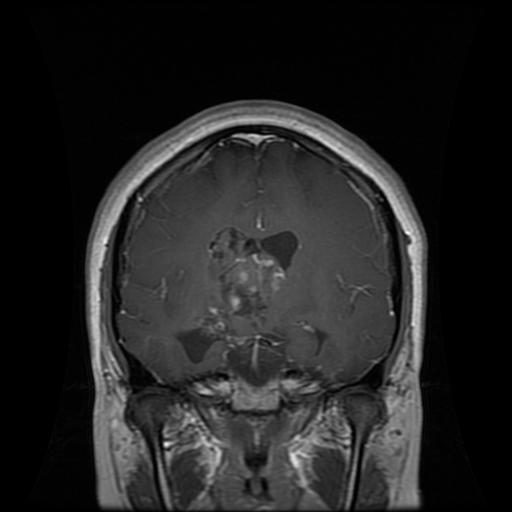
Label: glioma